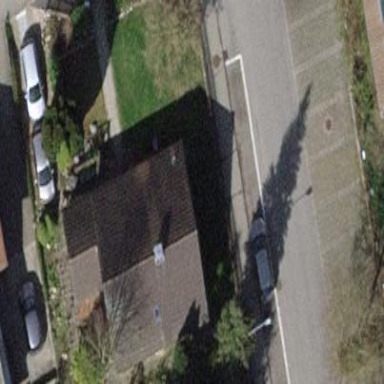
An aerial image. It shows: Detached building with gabled roof.